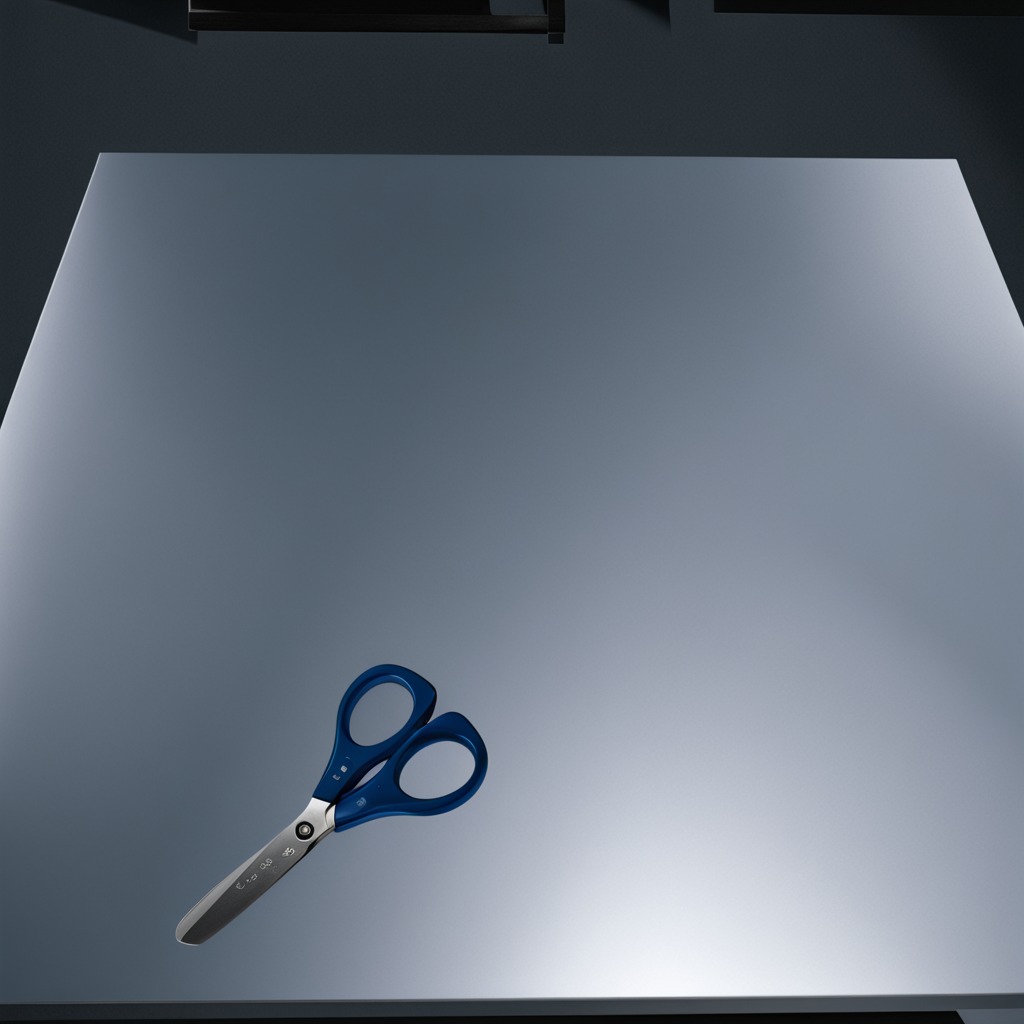
A scissor lies on the tabletop in the basement.